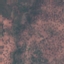
Land use / land cover: HerbaceousVegetation